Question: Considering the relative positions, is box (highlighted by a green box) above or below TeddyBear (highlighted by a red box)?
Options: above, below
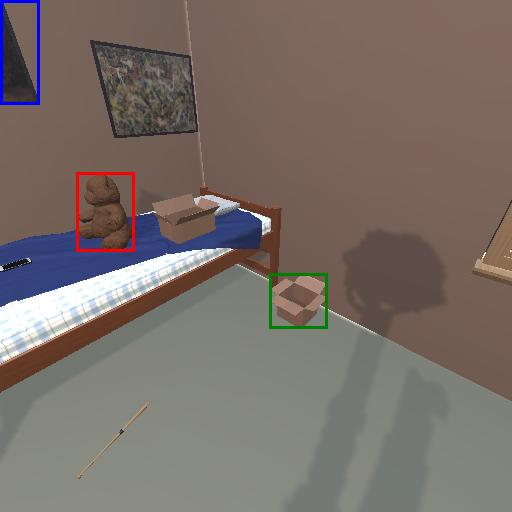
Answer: above